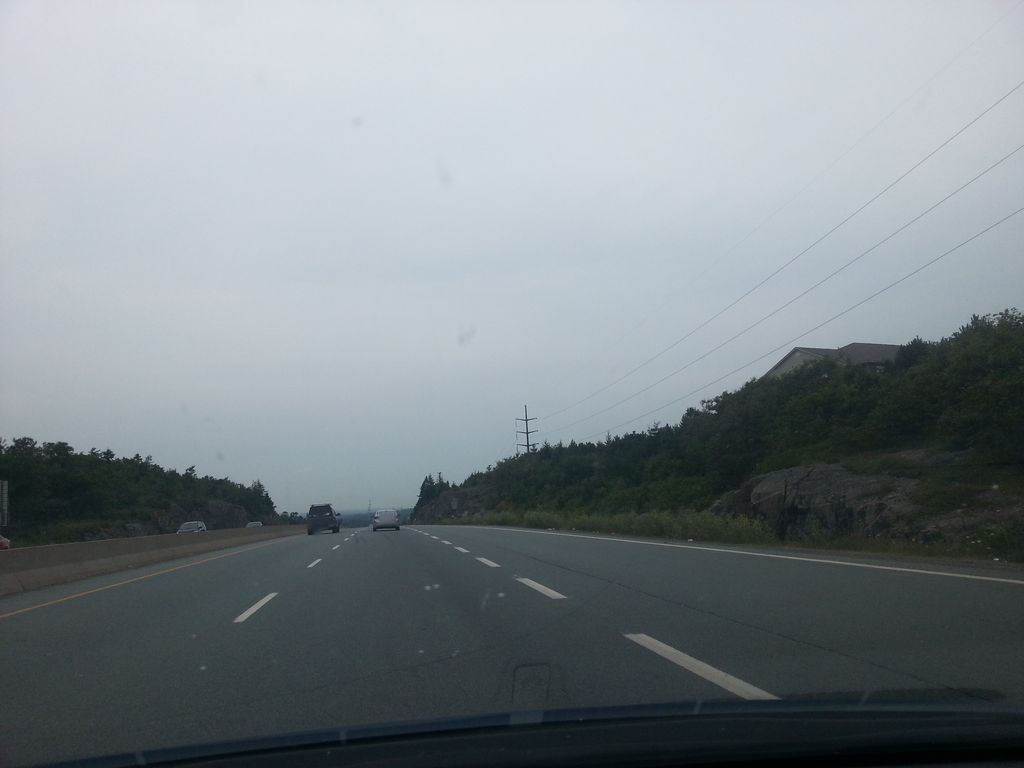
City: halifax